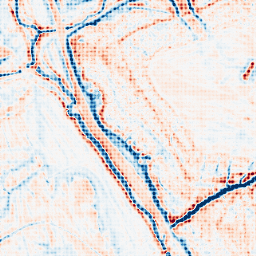
Category: edge_preserving
Decomposition family: bilateral
Decomposition parameters: d: 15
sigma_color: 25
sigma_space: 75
Upsampling method: sinc_blackman
Upsampling parameters: scale: 4
kernel_size: 4
Upsampling scale: 4